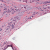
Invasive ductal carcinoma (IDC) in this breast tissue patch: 1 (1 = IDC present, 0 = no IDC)